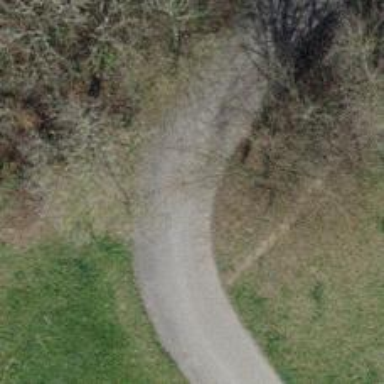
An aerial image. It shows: Road with steps.